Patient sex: M
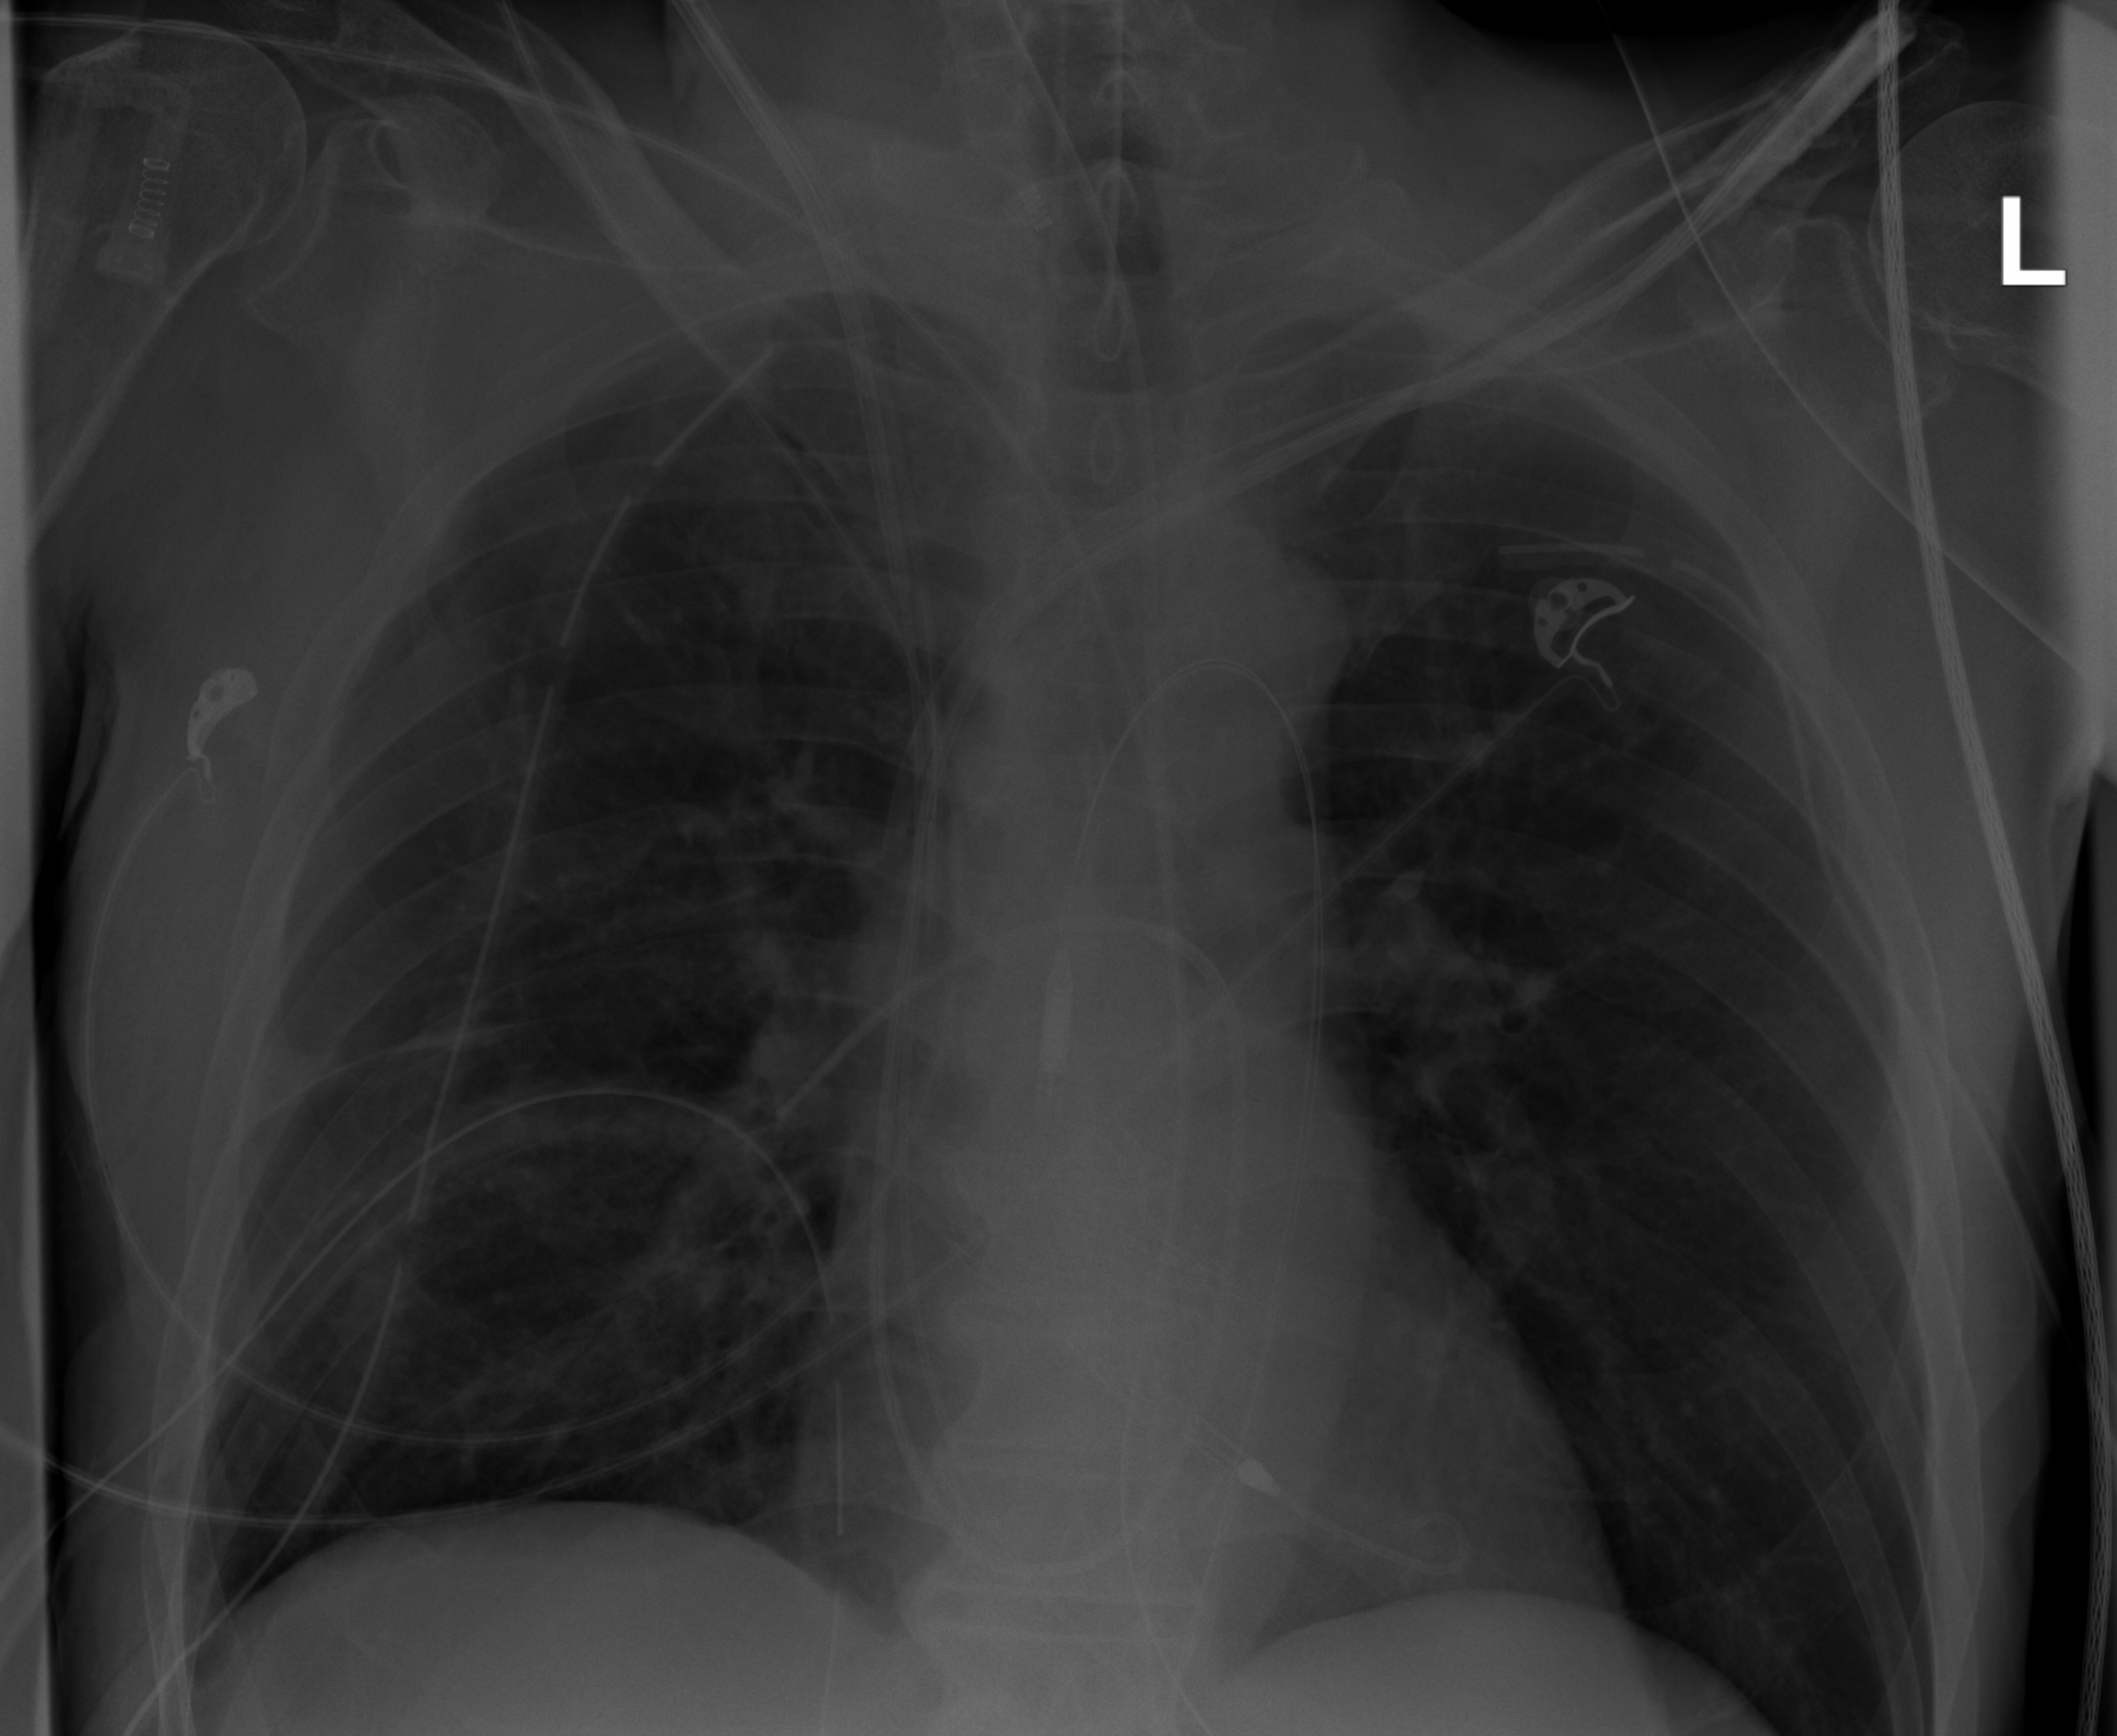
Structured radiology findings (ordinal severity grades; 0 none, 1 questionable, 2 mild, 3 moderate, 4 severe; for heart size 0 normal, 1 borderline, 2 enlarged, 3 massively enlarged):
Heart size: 0
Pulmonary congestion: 0
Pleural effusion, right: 0
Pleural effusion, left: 0
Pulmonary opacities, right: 0
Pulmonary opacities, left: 0
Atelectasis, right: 0
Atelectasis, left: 0